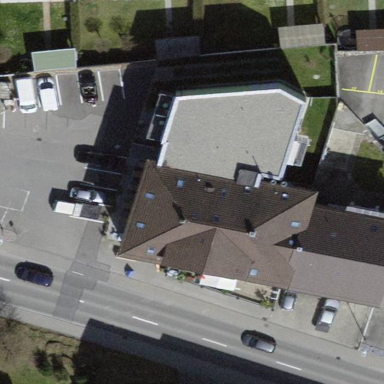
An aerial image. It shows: Restaurant building.